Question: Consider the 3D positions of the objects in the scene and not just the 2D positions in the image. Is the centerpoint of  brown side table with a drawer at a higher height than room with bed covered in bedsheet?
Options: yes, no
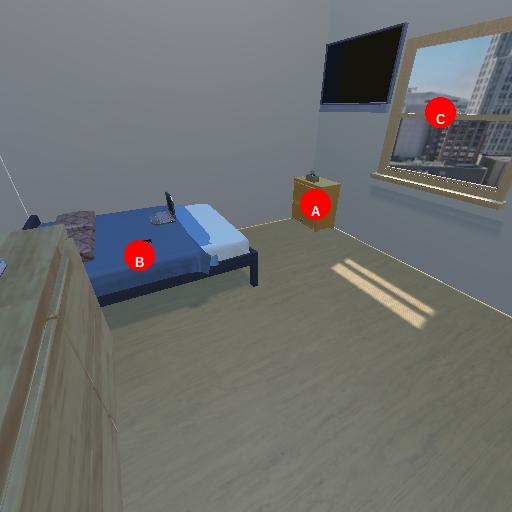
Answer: yes